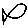
Label: fish